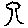
Label: tree